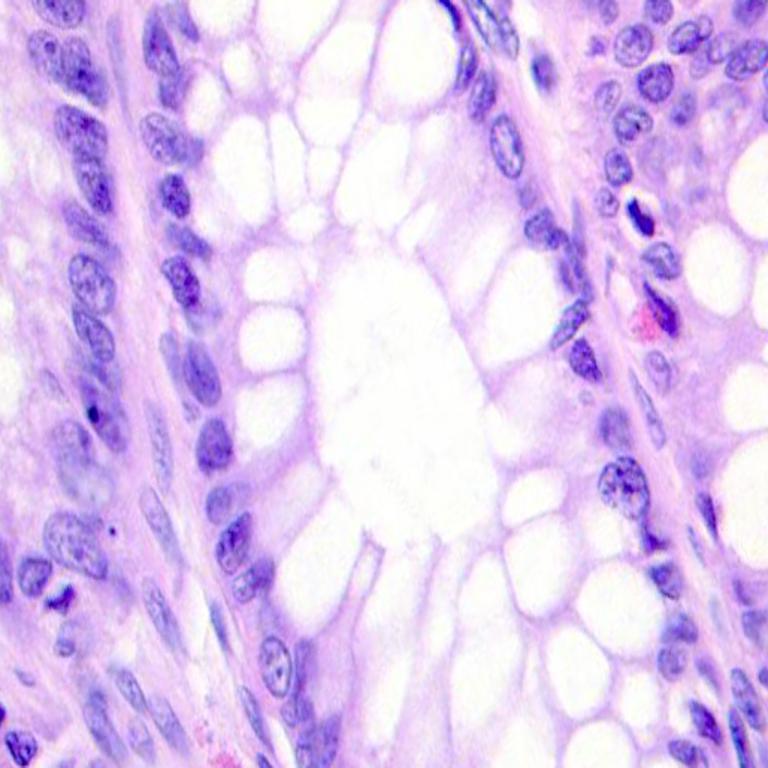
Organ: colon
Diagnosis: benign